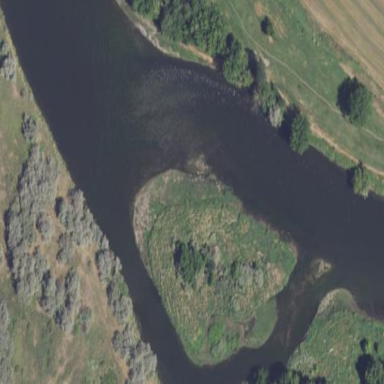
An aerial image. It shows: Islet.